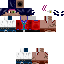
A male human skin with medium skin, wearing brown long hair dressed in a blue hoodie and red pants, featuring a closed mouth.